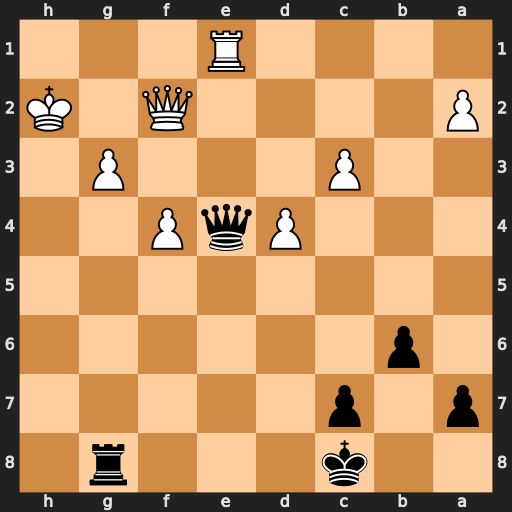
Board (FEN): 2k3r1/p1p5/1p6/8/3PqP2/2P3P1/P4Q1K/4R3
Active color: b
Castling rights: -
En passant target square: -
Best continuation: Rh8+ Kg1 Rh1#